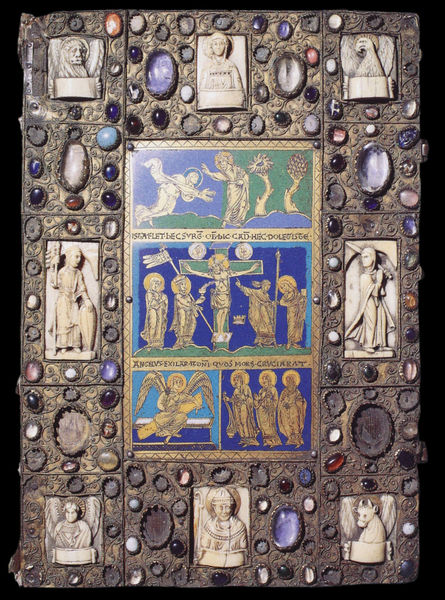
Titel: Buchdeckel eines Gospelbuches aus Hildesheim
Standort: Trier, Dom (EU - D - RP)
Schlagwörter: adler, blau, gott, bäume, grün, see, marmor, schmuck, ornament, silber, stein, steine, gold, diamanten, edelsteine, engel, relief, schrift, verzierung, foto, buch, kreuz, schwert, mosaik, buchdeckel, einband, statuen, nimbus, christus, jesus, kreuzigung, edelstein, kruzifix, löwe, heilige, heilig, maria, stier, email, reliquie, auferstehung, kostbar, verkündigung, elfenbein, apostel, evangelium, golgatha, inri, christis, evangelien, hülle, juwelen, elvenbein